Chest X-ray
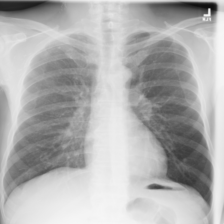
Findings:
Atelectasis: negative
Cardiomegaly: negative
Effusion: negative
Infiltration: negative
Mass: negative
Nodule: negative
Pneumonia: negative
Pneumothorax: negative
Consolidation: negative
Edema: negative
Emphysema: negative
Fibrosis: negative
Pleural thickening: negative
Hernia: negative